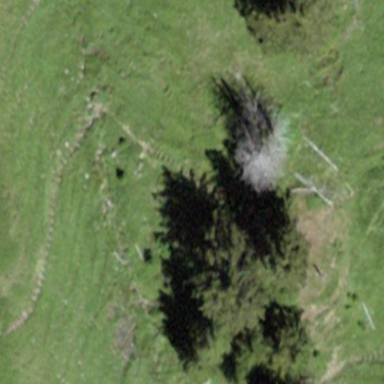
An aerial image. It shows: Forest area.